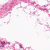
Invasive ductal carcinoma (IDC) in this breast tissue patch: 0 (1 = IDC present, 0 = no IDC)